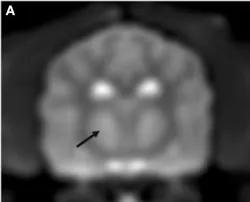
Transverse DWI and ADC map performed on day 4 of hospitalization Bilateral symmetric hyperintensity on DWI B0 images.
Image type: radiology (mri)